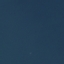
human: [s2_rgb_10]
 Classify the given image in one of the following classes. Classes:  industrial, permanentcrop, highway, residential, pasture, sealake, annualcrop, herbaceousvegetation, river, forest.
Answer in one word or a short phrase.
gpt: SeaLake